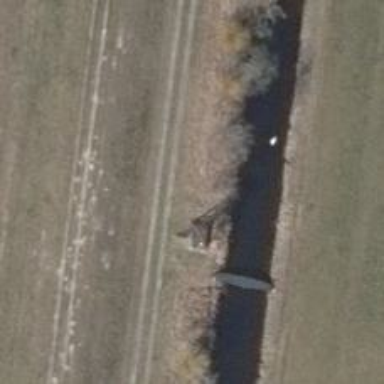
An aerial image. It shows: Shelter that serves as hunting stand.